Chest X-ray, AP view. Patient: 72 years old, sex M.
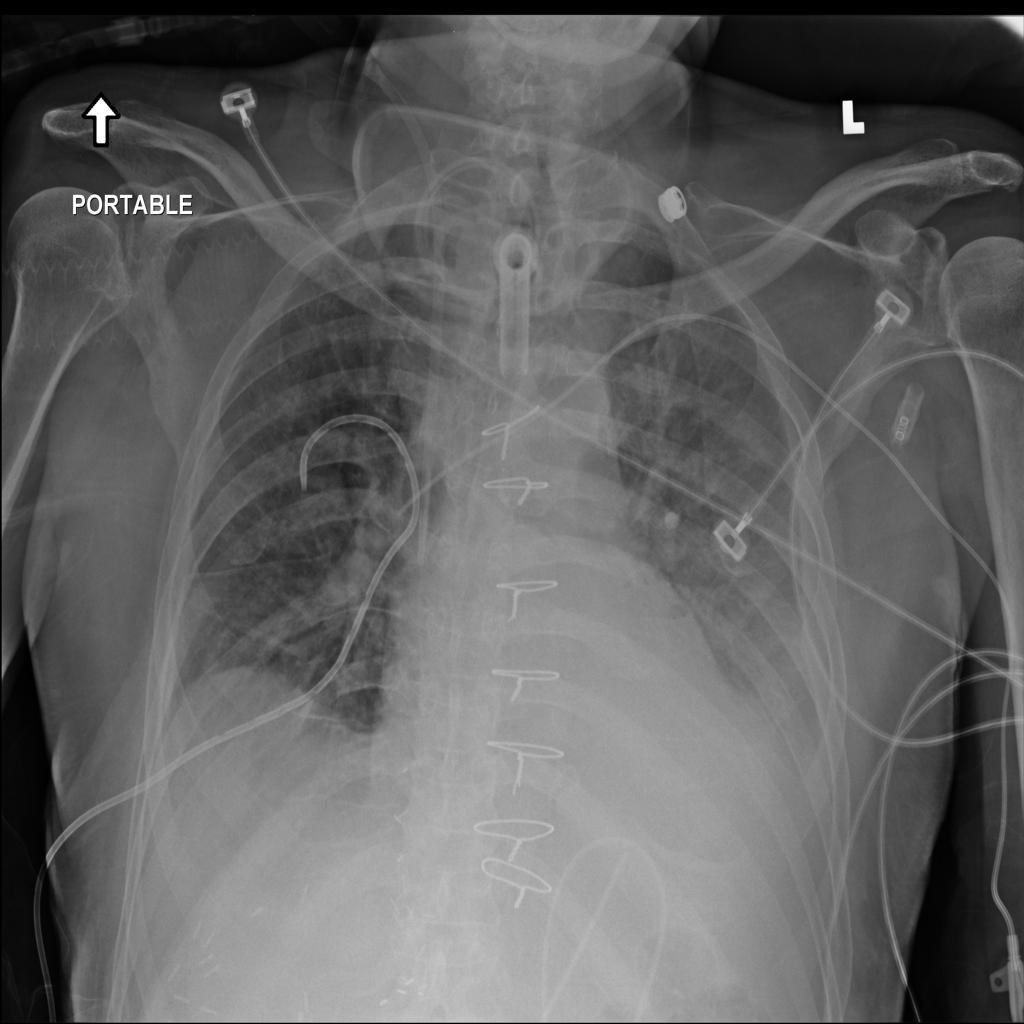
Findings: Atelectasis, Effusion, Infiltration